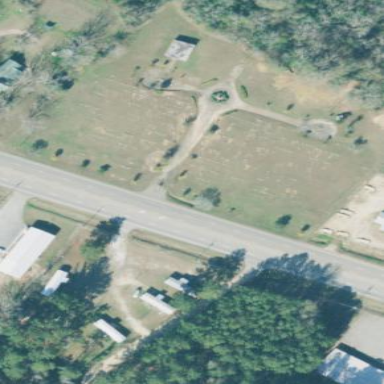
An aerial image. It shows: Cemetery.